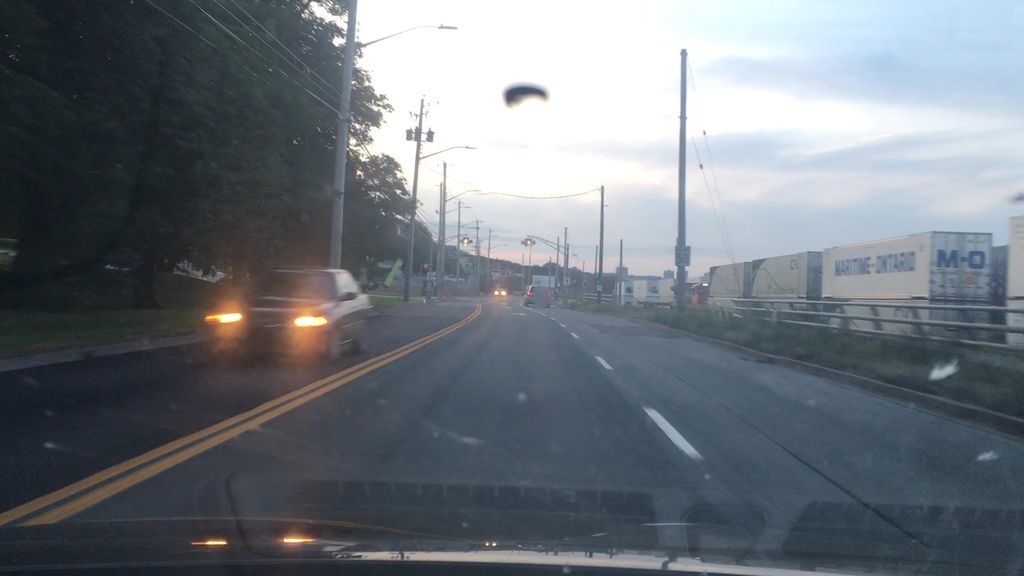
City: halifax